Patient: sex F, age 72
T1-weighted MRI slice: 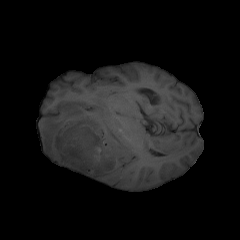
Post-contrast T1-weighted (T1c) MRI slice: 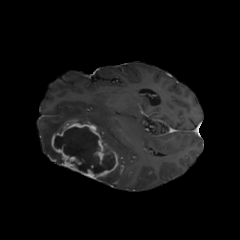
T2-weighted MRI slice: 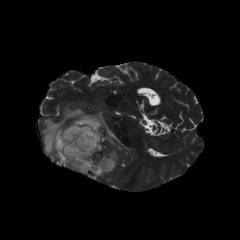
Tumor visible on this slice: yes
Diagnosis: Glioblastoma, IDH-wildtype
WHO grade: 4